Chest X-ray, PA view. Patient: 40 years old, sex M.
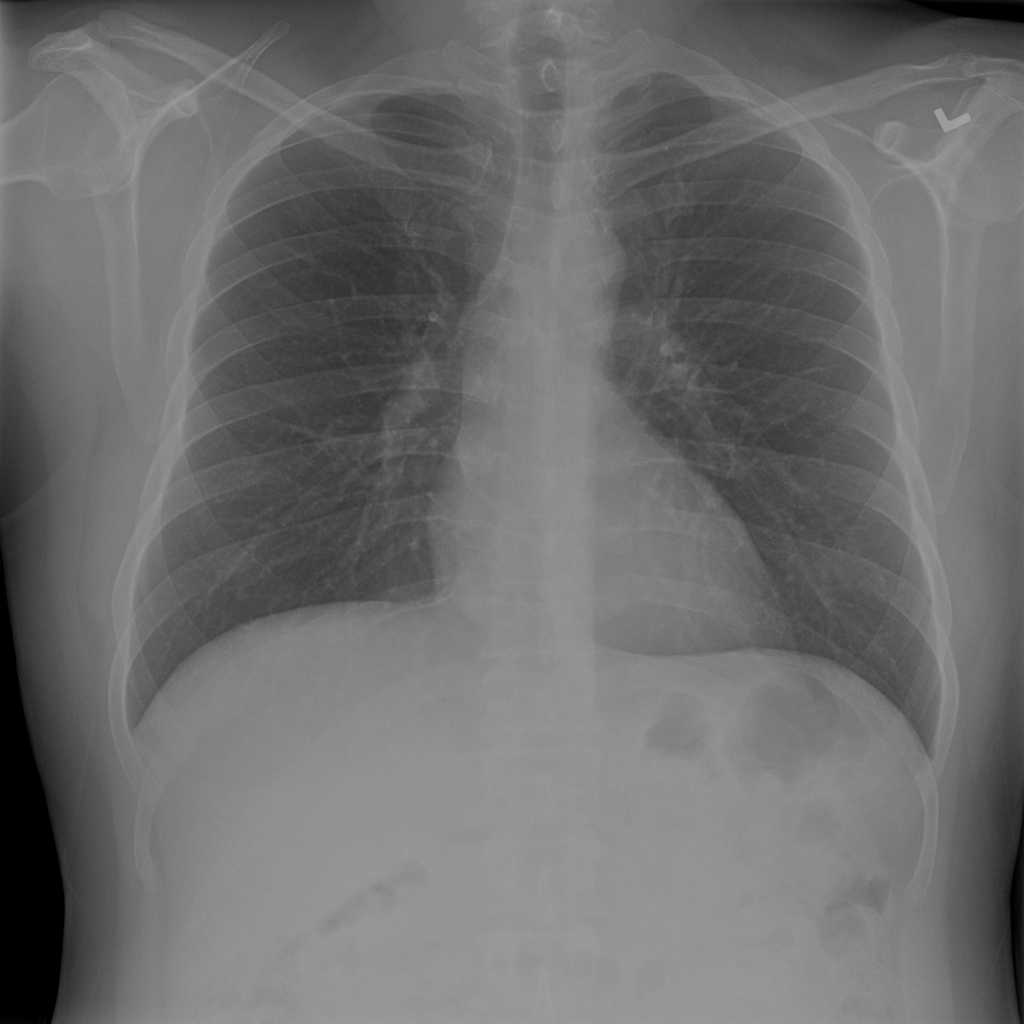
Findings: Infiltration